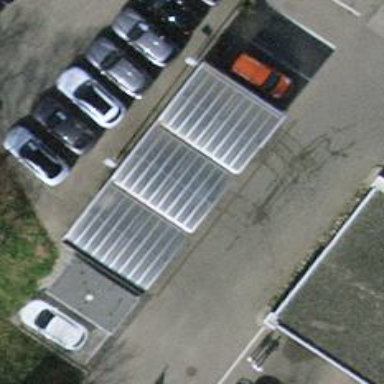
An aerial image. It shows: Car wash facility.